Question: Im current using flutter web 1.12.14
Im trying to use a datepicker and its work good, but the dialog is showing in all screen, as this way

Is there any way to limit the height of the dialog?
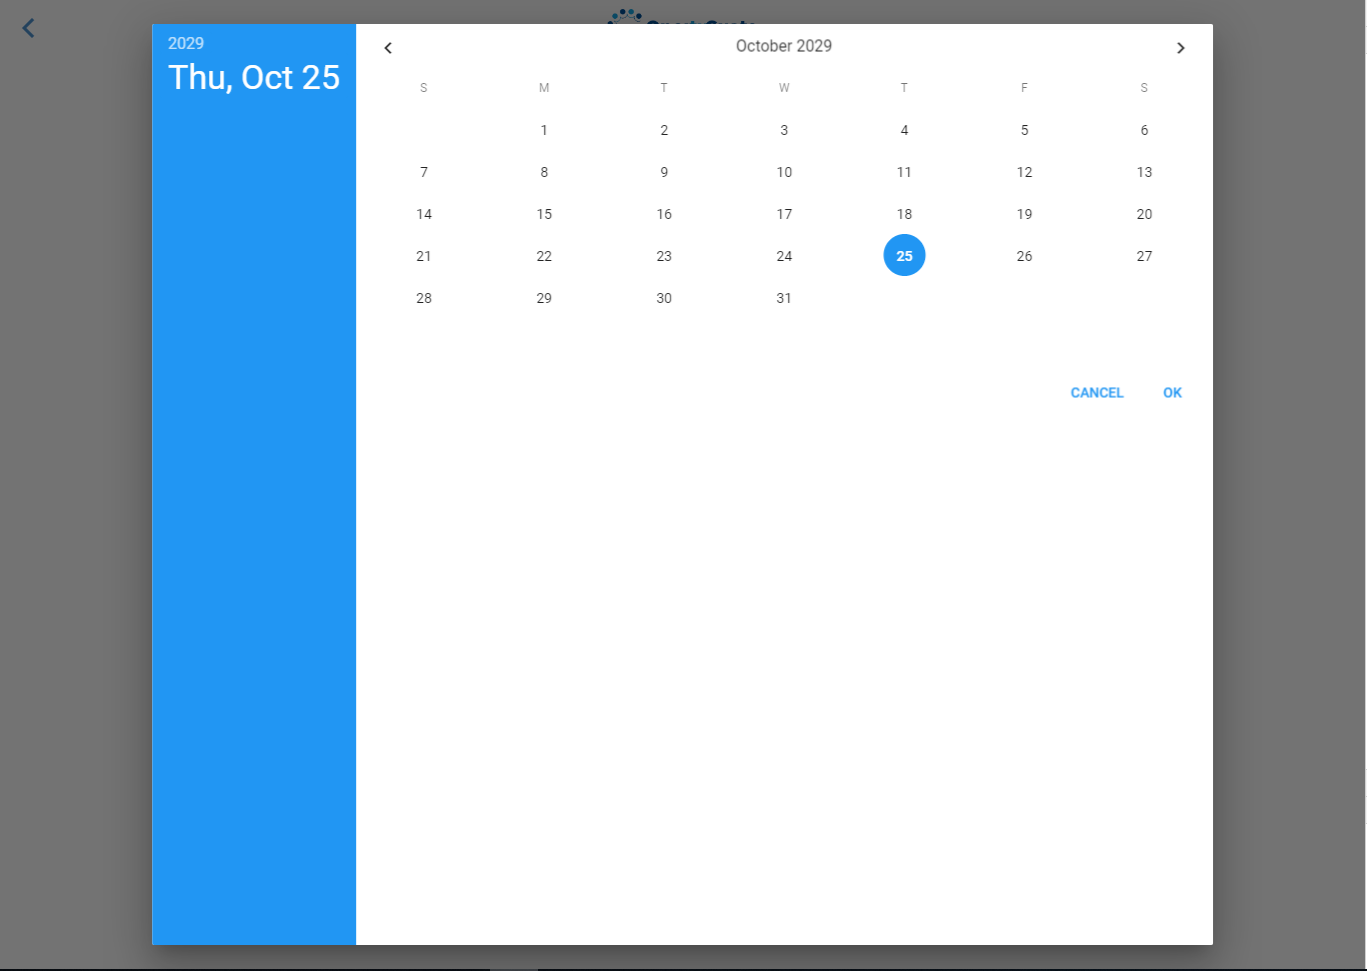
Answer: To limit the size of the date pickers we can use 'builder' parameter:
'''
floatingActionButton: FloatingActionButton(
child: Icon(Icons.date_range),
onPressed: () async {
final choice = await showDatePicker(
context: context,
firstDate: DateTime(2010),
lastDate: DateTime(2030),
initialDate: DateTime.now(),
builder: (BuildContext context, Widget child) {
return Center(
child: SizedBox(
width: 400.0,
height: 500.0,
child: child,
));
});
print(choice);
},
)
'''
<URL>